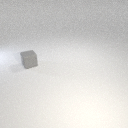
small gray rubber cube